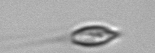
Label: Chrysochromulina